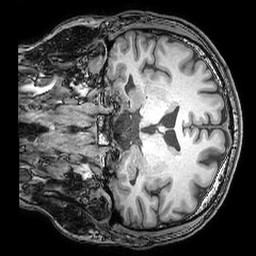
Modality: T1w
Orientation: coronal
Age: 36
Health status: ill
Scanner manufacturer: philips
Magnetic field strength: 3 T
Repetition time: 0.007 s
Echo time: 0.0035 s